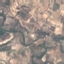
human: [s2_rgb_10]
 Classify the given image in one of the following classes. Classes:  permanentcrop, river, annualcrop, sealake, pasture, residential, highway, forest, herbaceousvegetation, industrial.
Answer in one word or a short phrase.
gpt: PermanentCrop